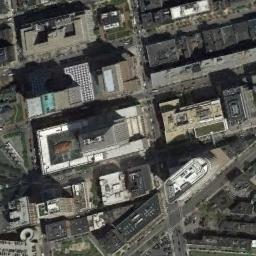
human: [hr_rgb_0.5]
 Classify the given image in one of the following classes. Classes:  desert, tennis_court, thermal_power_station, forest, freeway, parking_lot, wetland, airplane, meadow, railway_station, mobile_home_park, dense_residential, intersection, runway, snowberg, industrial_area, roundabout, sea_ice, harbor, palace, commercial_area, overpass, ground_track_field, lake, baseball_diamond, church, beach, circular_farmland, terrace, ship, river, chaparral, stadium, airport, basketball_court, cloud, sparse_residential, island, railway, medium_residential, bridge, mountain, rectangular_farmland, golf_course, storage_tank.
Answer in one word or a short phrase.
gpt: commercial_area